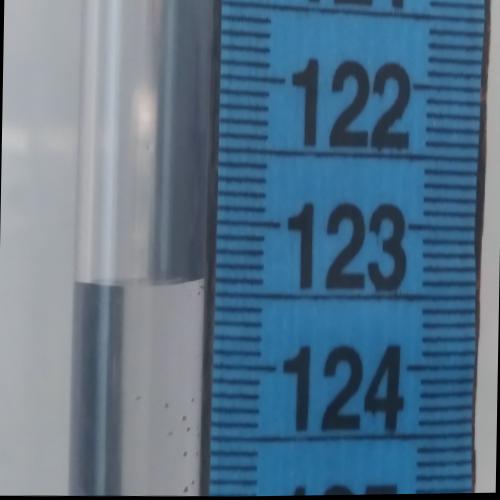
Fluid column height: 123.4 cm